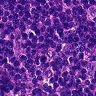
Metastatic tissue present: no